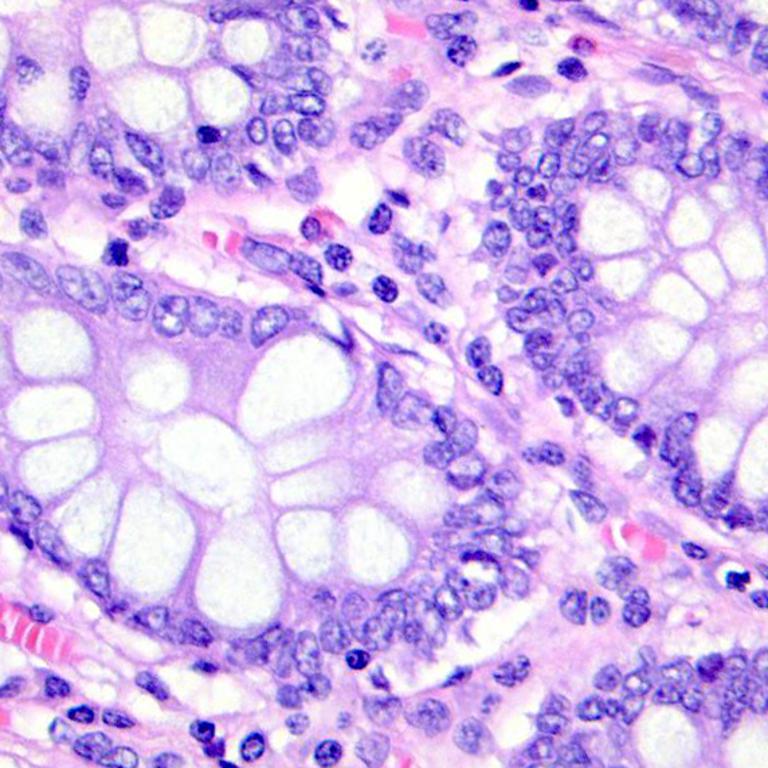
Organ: colon
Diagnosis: benign